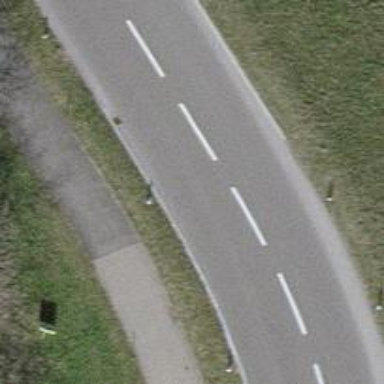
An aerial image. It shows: Abandoned railway crossing asphalt tertiary road.